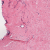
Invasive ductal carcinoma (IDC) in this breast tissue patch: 0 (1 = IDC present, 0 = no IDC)